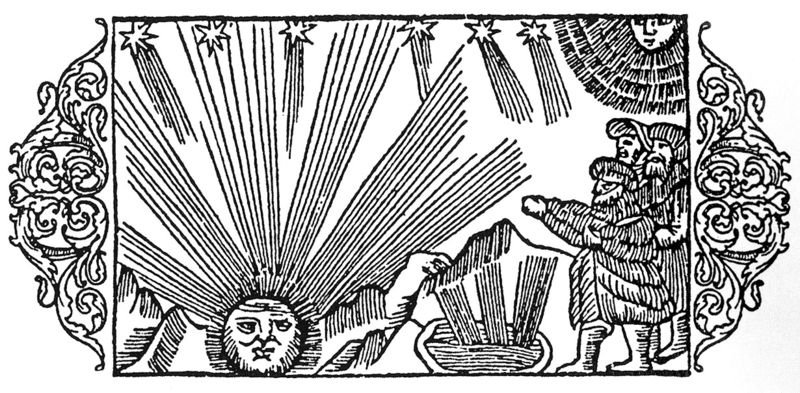
Titel: Historia di Gentibus Septentrionalibus
Künstler: Olaus Magnus
Standort: Herkunft: Rom (EU - I - Latium)
Schlagwörter: berg, felsen, hand, himmel, umhang, wasser, weiß, menschen, see, blumen, hüte, mund, männer, nase, schwarz, ornament, bart, augen, gesicht, rahmen, hände, sonnenaufgang, sonne, gewand, tal, wasserfall, holzschnitt, berge, fels, gebirge, graphik, sonnenuntergang, untergang, dekor, floral, ornamente, verzierung, aufgang, zeigen, bauer, regen, mond, buch, rechteck, strahlen, umrahmung, druck, druckgraphik, sterne, schwarz weiß, stich, illustration, mäntel, stiefel, buchdruck, sonnenschein, könige, turban, weisen, bege, astronomie, sternschnuppen, drei könige, dekorum, alchemie, meteoriten, 6 sterne, sechs sterne, holzschnbitt, illustratjion